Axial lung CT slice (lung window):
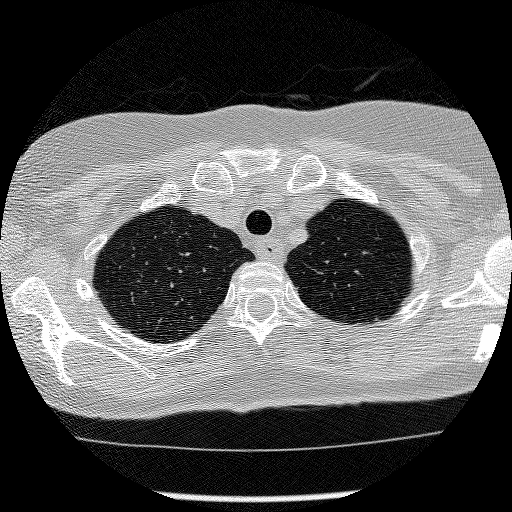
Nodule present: no